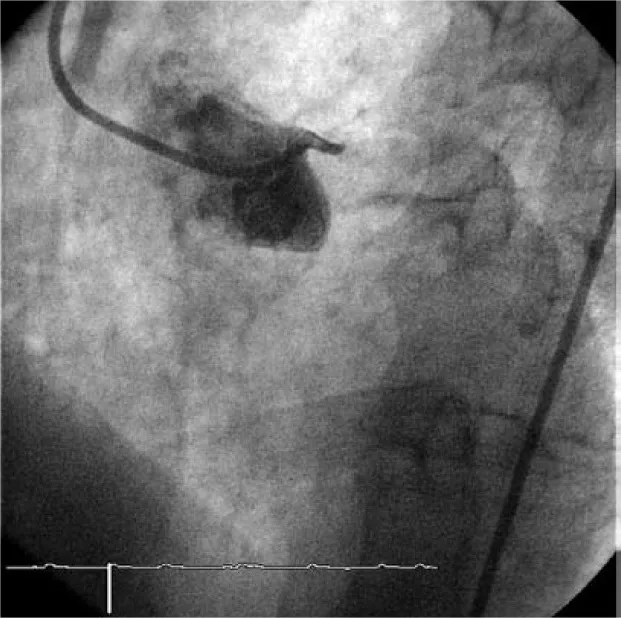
Occlusion of the left main.
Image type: radiology (x_ray)